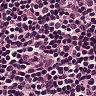
Metastatic tissue present: no